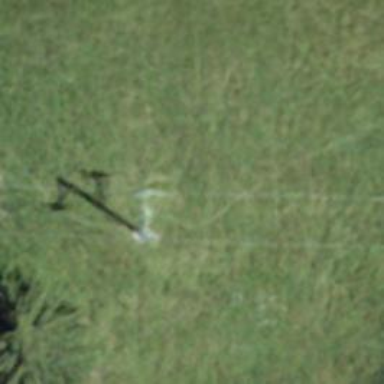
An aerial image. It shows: Pylon for aerialway.